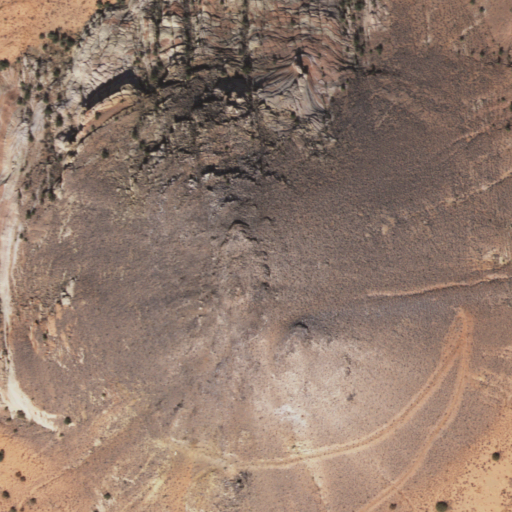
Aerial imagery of mountain in Arizona named Black Peak containing only shrub